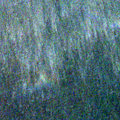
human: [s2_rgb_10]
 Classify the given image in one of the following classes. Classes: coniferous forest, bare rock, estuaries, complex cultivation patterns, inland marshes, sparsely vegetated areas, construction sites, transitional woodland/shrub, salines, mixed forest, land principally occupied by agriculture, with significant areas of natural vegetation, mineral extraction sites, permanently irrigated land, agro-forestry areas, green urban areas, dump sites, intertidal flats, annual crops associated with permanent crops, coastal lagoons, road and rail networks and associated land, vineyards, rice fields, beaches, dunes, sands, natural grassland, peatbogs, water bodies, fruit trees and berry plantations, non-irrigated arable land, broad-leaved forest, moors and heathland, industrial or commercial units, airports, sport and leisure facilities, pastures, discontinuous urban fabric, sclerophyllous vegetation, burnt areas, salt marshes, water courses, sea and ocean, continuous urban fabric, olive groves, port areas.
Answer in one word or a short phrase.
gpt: water bodies